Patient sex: F
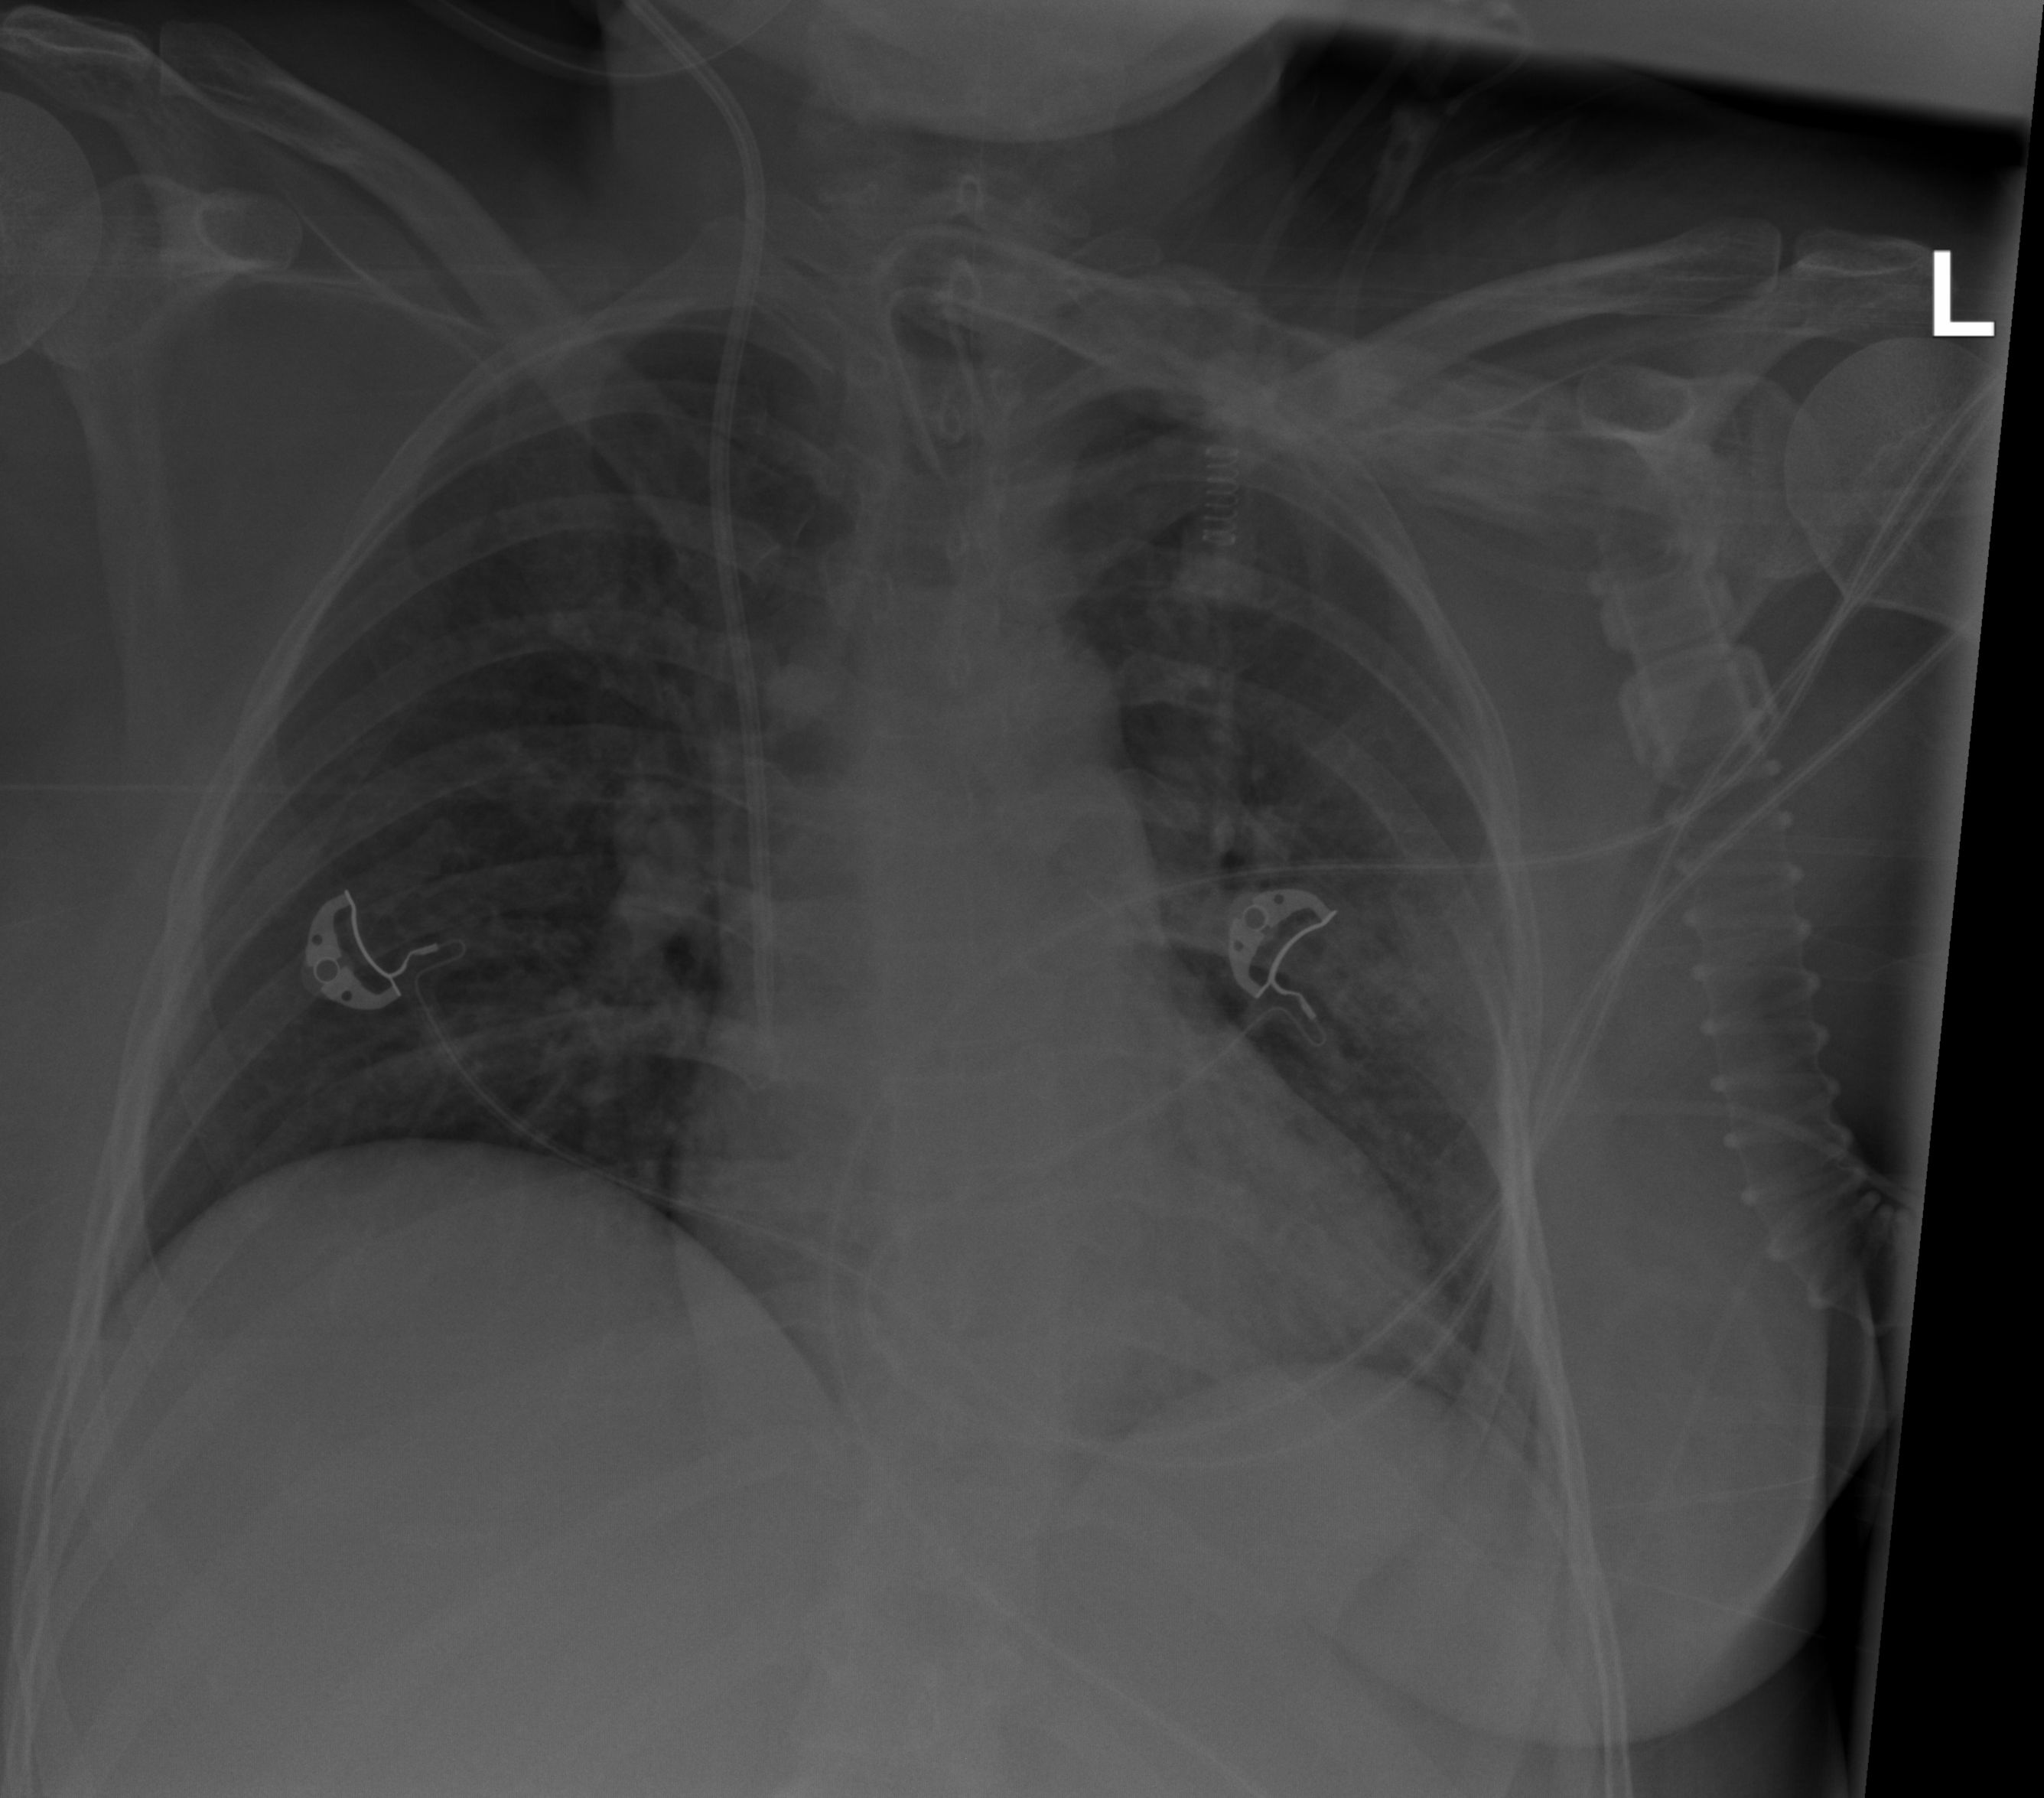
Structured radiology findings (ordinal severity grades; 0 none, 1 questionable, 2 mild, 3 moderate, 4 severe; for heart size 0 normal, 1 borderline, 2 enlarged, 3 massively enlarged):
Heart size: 1
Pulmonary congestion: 2
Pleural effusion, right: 0
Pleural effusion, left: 0
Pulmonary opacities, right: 0
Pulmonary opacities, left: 2
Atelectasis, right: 0
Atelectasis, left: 0